Question: The following figure

is created with the following code
'''
#!/usr/bin/env Rscript
library(ggplot2)
library(RColorBrewer)
dat <- structure(list(TPR = c(0, 0.0850833220431, 0.<PHONE>, 0.<PHONE>,
0.<PHONE>, 0.<PHONE>, 0.<PHONE>, 0.<PHONE>,
0.<PHONE>, 0.216413765072, 0.231269475681, 0.241180056903,
0.256868987942, 0.267606015445, <PHONE>, 0.306448990652,
0.339432326243, <PHONE>, 0.379040780382, 0.383173011787,
0.392257146728, 0.407119631486, 0.421142121664, 0.425274353069,
0.429406584474, 0.443449397101, 0.472375016935, 0.502912884433,
0.507045115838, 0.531811407668, 0.558968974394, 0.578783362688,
0.615099580003, 0.640705866414, 0.701856117057, 0.709753270409,
0.732427855304, 0.741511990245, <PHONE>, 0.759666711828,
0.762146050671, 0.772889852324, <PHONE>, 0.783626879827,
0.792717788917, 0.798496138735, 0.805107708983, 0.810892832949,
<PHONE>, 0.815025064354, 0.824935645576, <PHONE>,
0.833179785937, 0.837305243192, 0.843083593009, <PHONE>,
0.845556157702, 0.850514835388, 0.854647066793, 0.863737975884,
0.867023438558, 0.869502777401, 0.873635008806, 0.877760466062,
0.881045928736, 0.881045928736, 0.888483945265, 0.888483945265,
0.889310391546, 0.890963284108, 0.895095515513, 0.900054193199,
0.906665763447, 0.911624441133, 0.914103779976, 0.916583118819,
0.922368242786, <PHONE>, 0.927320146322, 0.929799485165,
<PHONE>, 0.936397507113, 0.937223953394, 0.941356184799,
0.945481642054, 0.947127760466, <PHONE>, 0.957045115838,
0.961170573093, 0.964476358217, 0.966129250779, 0.967782143341,
0.970261482184, 0.973567267308, 0.976873052432, 0.980172063406,
<PHONE>, 0.984304294811, 0.985950413223, 1, 0, 0.560227643367,
0.609755551268, 0.688443505643, 0.709951978804, 0.737954672042,
0.751951570987, 0.775028590562, 0.781286308417, 0.795511201981,
0.798605505901, 0.806485119451, 0.812833729518, 0.819175382968,
0.822922217706, 0.828964950959, 0.834219339673, 0.841317962172,
0.848260737028, 0.852028475835, 0.854876965929, 0.857841181083,
0.858731628255, 0.862635682572, 0.864363372631, 0.868978526955,
0.872823583608, 0.878744975839, <PHONE>, <PHONE>,
0.890487077014, 0.892547669455, 0.895051654603, 0.900895810447,
0.906124156481, <PHONE>, 0.910208744988, 0.912822873284,
0.913607341341, 0.915136331476, 0.916292126887, 0.918213150335,
0.921448921173, 0.922729507618, 0.923820944745, 0.926550754489,
0.928014574844, 0.929681833525, 0.931176497965, 0.932658749333,
0.934050124943, <PHONE>, 0.937489097436, 0.939197485384,
0.940917747547, 0.942633484347, 0.944412216003, 0.945977744209,
<PHONE>, 0.948949187136, 0.950413202511, 0.952483931028,
0.955048531795, 0.957390123247, 0.959469784766, 0.961303484794,
0.964277948165, <PHONE>, 0.967395348305, 0.968886527936,
0.970277384502, 0.972535243492, 0.973713425846, 0.975000001592,
0.976285638194, 0.977531920212, 0.978615382281, 0.979731254008,
0.980825087167, 0.981996915205, 0.983228525835, 0.984417945513,
0.985548008948, 0.986393256047, 0.987226648958, 0.988085092747,
<PHONE>, <PHONE>, <PHONE>, <PHONE>, <PHONE>,
<PHONE>, <PHONE>, <PHONE>, <PHONE>, <PHONE>,
<PHONE>, <PHONE>, <PHONE>, 1, 0, 0.<PHONE>,
0.283682693575, 0.378949201061, 0.450322228289, 0.492399543577,
0.515244591286, 0.530820497802, 0.539498037777, 0.544477015104,
0.575940454995, 0.602263569626, 0.657659305424, 0.685193966491,
<PHONE>, 0.745987068901, 0.756393588598, 0.793748212377,
0.799831262086, 0.803964884814, 0.808756147484, 0.810806205942,
0.813502135112, 0.821747207366, 0.828550224407, 0.836598606174,
0.840042350981, 0.844458191979, 0.849084751928, 0.853059894119,
<PHONE>, 0.858303511108, 0.862367896095, 0.867741861173,
0.873877690691, <PHONE>, 0.884176993573, 0.886875141326,
0.888996677063, 0.891148619213, 0.893172106645, 0.894911740716,
0.896793377296, <PHONE>, 0.900414662303, 0.902225304807,
<PHONE>, 0.905846589814, 0.907657232318, 0.909467874821,
0.911278517325, 0.913089159828, 0.914899802332, 0.916710444835,
0.918521087339, 0.920331729843, 0.922142372346, <PHONE>,
0.925763657353, 0.927574299857, <PHONE>, 0.931195584864,
0.933006227368, 0.934816869871, 0.936627512375, 0.938438154878,
0.940248797382, 0.942059439886, 0.943870082389, 0.945680724893,
0.947491367396, <PHONE>, 0.951112652403, 0.952923294907,
0.954733937411, 0.956544579914, 0.958355222418, 0.960165864921,
0.961976507425, 0.963787149928, 0.965597792432, 0.967408434936,
0.969219077439, 0.971029719943, 0.972840362446, <PHONE>,
0.976461647453, 0.978272289957, 0.980082932461, 0.981893574964,
0.983704217468, 0.985514859971, 0.987325502475, 0.989136144979,
0.990946787482, 0.992757429986, 0.994568072489, 0.996378714993,
0.998189357496, 1, 0, 0.<PHONE>, 0.<PHONE>, 0.<PHONE>,
0.<PHONE>, 0.0505050505051, 0.0606060606061, 0.0707070707071,
0.0808080808081, 0.0909090909091, <PHONE>, 0.<PHONE>,
0.<PHONE>, 0.<PHONE>, 0.<PHONE>, 0.<PHONE>,
0.<PHONE>, 0.<PHONE>, 0.<PHONE>, 0.<PHONE>,
<PHONE>, 0.212121212121, 0.222222222222, 0.232323232323,
0.242424242424, 0.252525252525, 0.262626262626, 0.272727272727,
0.282828282828, 0.292929292929, <PHONE>, 0.313131313131,
0.323232323232, 0.333333333333, 0.343434343434, 0.353535353535,
0.363636363636, 0.373737373737, 0.383838383838, 0.393939393939,
<PHONE>, 0.414141414141, 0.424242424242, 0.434343434343,
0.444444444444, 0.454545454545, 0.464646464646, 0.474747474747,
0.484848484848, 0.494949494949, 0.505050505051, 0.515151515152,
0.525252525253, 0.535353535354, 0.545454545455, 0.555555555556,
0.565656565657, 0.575757575758, 0.585858585859, <PHONE>,
0.606060606061, 0.616161616162, 0.626262626263, 0.636363636364,
0.646464646465, 0.656565656566, 0.666666666667, 0.676767676768,
0.686868686869, <PHONE>, 0.707070707071, 0.717171717172,
0.727272727273, 0.737373737374, 0.747474747475, 0.757575757576,
0.767676767677, 0.777777777778, 0.787878787879, <PHONE>,
0.808080808081, 0.818181818182, 0.828282828283, 0.838383838384,
0.848484848485, 0.858585858586, 0.868686868687, 0.878787878788,
0.888888888889, <PHONE>, 0.909090909091, 0.919191919192,
0.929292929293, 0.939393939394, 0.949494949495, 0.959595959596,
0.969696969697, 0.979797979798, 0.989898989899, 1), FPR = c(0,
0.<PHONE>, 0.<PHONE>, 0.<PHONE>, 0.<PHONE>,
0.0505050505051, 0.0606060606061, 0.0707070707071, 0.0808080808081,
0.0909090909091, <PHONE>, 0.<PHONE>, 0.<PHONE>,
0.<PHONE>, 0.<PHONE>, 0.<PHONE>, 0.<PHONE>,
0.<PHONE>, 0.<PHONE>, 0.<PHONE>, <PHONE>,
0.212121212121, 0.222222222222, 0.232323232323, 0.242424242424,
0.252525252525, 0.262626262626, 0.272727272727, 0.282828282828,
0.292929292929, <PHONE>, 0.313131313131, 0.323232323232,
0.333333333333, 0.343434343434, 0.353535353535, 0.363636363636,
0.373737373737, 0.383838383838, 0.393939393939, <PHONE>,
0.414141414141, 0.424242424242, 0.434343434343, 0.444444444444,
0.454545454545, 0.464646464646, 0.474747474747, 0.484848484848,
0.494949494949, 0.505050505051, 0.515151515152, 0.525252525253,
0.535353535354, 0.545454545455, 0.555555555556, 0.565656565657,
0.575757575758, 0.585858585859, <PHONE>, 0.606060606061,
0.616161616162, 0.626262626263, 0.636363636364, 0.646464646465,
0.656565656566, 0.666666666667, 0.676767676768, 0.686868686869,
<PHONE>, 0.707070707071, 0.717171717172, 0.727272727273,
0.737373737374, 0.747474747475, 0.757575757576, 0.767676767677,
0.777777777778, 0.787878787879, <PHONE>, 0.808080808081,
0.818181818182, 0.828282828283, 0.838383838384, 0.848484848485,
0.858585858586, 0.868686868687, 0.878787878788, 0.888888888889,
<PHONE>, 0.909090909091, 0.919191919192, 0.929292929293,
0.939393939394, 0.949494949495, 0.959595959596, 0.969696969697,
0.979797979798, 0.989898989899, 1, 0, 0.<PHONE>, 0.<PHONE>,
0.<PHONE>, 0.<PHONE>, 0.0505050505051, 0.0606060606061,
0.0707070707071, 0.0808080808081, 0.0909090909091, <PHONE>,
0.<PHONE>, 0.<PHONE>, 0.<PHONE>, 0.<PHONE>,
0.<PHONE>, 0.<PHONE>, 0.<PHONE>, 0.<PHONE>,
0.<PHONE>, <PHONE>, 0.212121212121, 0.222222222222,
0.232323232323, 0.242424242424, 0.252525252525, 0.262626262626,
0.272727272727, 0.282828282828, 0.292929292929, <PHONE>,
0.313131313131, 0.323232323232, 0.333333333333, 0.343434343434,
0.353535353535, 0.363636363636, 0.373737373737, 0.383838383838,
0.393939393939, <PHONE>, 0.414141414141, 0.424242424242,
0.434343434343, 0.444444444444, 0.454545454545, 0.464646464646,
0.474747474747, 0.484848484848, 0.494949494949, 0.505050505051,
0.515151515152, 0.525252525253, 0.535353535354, 0.545454545455,
0.555555555556, 0.565656565657, 0.575757575758, 0.585858585859,
<PHONE>, 0.606060606061, 0.616161616162, 0.626262626263,
0.636363636364, 0.646464646465, 0.656565656566, 0.666666666667,
0.676767676768, 0.686868686869, <PHONE>, 0.707070707071,
0.717171717172, 0.727272727273, 0.737373737374, 0.747474747475,
0.757575757576, 0.767676767677, 0.777777777778, 0.787878787879,
<PHONE>, 0.808080808081, 0.818181818182, 0.828282828283,
0.838383838384, 0.848484848485, 0.858585858586, 0.868686868687,
0.878787878788, 0.888888888889, <PHONE>, 0.909090909091,
0.919191919192, 0.929292929293, 0.939393939394, 0.949494949495,
0.959595959596, 0.969696969697, 0.979797979798, 0.989898989899,
1, 0, 0.<PHONE>, 0.<PHONE>, 0.<PHONE>, 0.<PHONE>,
0.0505050505051, 0.0606060606061, 0.0707070707071, 0.0808080808081,
0.0909090909091, <PHONE>, 0.<PHONE>, 0.<PHONE>,
0.<PHONE>, 0.<PHONE>, 0.<PHONE>, 0.<PHONE>,
0.<PHONE>, 0.<PHONE>, 0.<PHONE>, <PHONE>,
0.212121212121, 0.222222222222, 0.232323232323, 0.242424242424,
0.252525252525, 0.262626262626, 0.272727272727, 0.282828282828,
0.292929292929, <PHONE>, 0.313131313131, 0.323232323232,
0.333333333333, 0.343434343434, 0.353535353535, 0.363636363636,
0.373737373737, 0.383838383838, 0.393939393939, <PHONE>,
0.414141414141, 0.424242424242, 0.434343434343, 0.444444444444,
0.454545454545, 0.464646464646, 0.474747474747, 0.484848484848,
0.494949494949, 0.505050505051, 0.515151515152, 0.525252525253,
0.535353535354, 0.545454545455, 0.555555555556, 0.565656565657,
0.575757575758, 0.585858585859, <PHONE>, 0.606060606061,
0.616161616162, 0.626262626263, 0.636363636364, 0.646464646465,
0.656565656566, 0.666666666667, 0.676767676768, 0.686868686869,
<PHONE>, 0.707070707071, 0.717171717172, 0.727272727273,
0.737373737374, 0.747474747475, 0.757575757576, 0.767676767677,
0.777777777778, 0.787878787879, <PHONE>, 0.808080808081,
0.818181818182, 0.828282828283, 0.838383838384, 0.848484848485,
0.858585858586, 0.868686868687, 0.878787878788, 0.888888888889,
<PHONE>, 0.909090909091, 0.919191919192, 0.929292929293,
0.939393939394, 0.949494949495, 0.959595959596, 0.969696969697,
0.979797979798, 0.989898989899, 1, 0, 0.<PHONE>, 0.<PHONE>,
0.<PHONE>, 0.<PHONE>, 0.0505050505051, 0.0606060606061,
0.0707070707071, 0.0808080808081, 0.0909090909091, <PHONE>,
0.<PHONE>, 0.<PHONE>, 0.<PHONE>, 0.<PHONE>,
0.<PHONE>, 0.<PHONE>, 0.<PHONE>, 0.<PHONE>,
0.<PHONE>, <PHONE>, 0.212121212121, 0.222222222222,
0.232323232323, 0.242424242424, 0.252525252525, 0.262626262626,
0.272727272727, 0.282828282828, 0.292929292929, <PHONE>,
0.313131313131, 0.323232323232, 0.333333333333, 0.343434343434,
0.353535353535, 0.363636363636, 0.373737373737, 0.383838383838,
0.393939393939, <PHONE>, 0.414141414141, 0.424242424242,
0.434343434343, 0.444444444444, 0.454545454545, 0.464646464646,
0.474747474747, 0.484848484848, 0.494949494949, 0.505050505051,
0.515151515152, 0.525252525253, 0.535353535354, 0.545454545455,
0.555555555556, 0.565656565657, 0.575757575758, 0.585858585859,
<PHONE>, 0.606060606061, 0.616161616162, 0.626262626263,
0.636363636364, 0.646464646465, 0.656565656566, 0.666666666667,
0.676767676768, 0.686868686869, <PHONE>, 0.707070707071,
0.717171717172, 0.727272727273, 0.737373737374, 0.747474747475,
0.757575757576, 0.767676767677, 0.777777777778, 0.787878787879,
<PHONE>, 0.808080808081, 0.818181818182, 0.828282828283,
0.838383838384, 0.848484848485, 0.858585858586, 0.868686868687,
0.878787878788, 0.888888888889, <PHONE>, 0.909090909091,
0.919191919192, 0.929292929293, 0.939393939394, 0.949494949495,
0.959595959596, 0.969696969697, 0.979797979798, 0.989898989899,
1), Classifier = structure(c(4L, 4L, 4L, 4L, 4L, 4L, 4L, 4L,
4L, 4L, 4L, 4L, 4L, 4L, 4L, 4L, 4L, 4L, 4L, 4L, 4L, 4L, 4L, 4L,
4L, 4L, 4L, 4L, 4L, 4L, 4L, 4L, 4L, 4L, 4L, 4L, 4L, 4L, 4L, 4L,
4L, 4L, 4L, 4L, 4L, 4L, 4L, 4L, 4L, 4L, 4L, 4L, 4L, 4L, 4L, 4L,
4L, 4L, 4L, 4L, 4L, 4L, 4L, 4L, 4L, 4L, 4L, 4L, 4L, 4L, 4L, 4L,
4L, 4L, 4L, 4L, 4L, 4L, 4L, 4L, 4L, 4L, 4L, 4L, 4L, 4L, 4L, 4L,
4L, 4L, 4L, 4L, 4L, 4L, 4L, 4L, 4L, 4L, 4L, 4L, 3L, 3L, 3L, 3L,
3L, 3L, 3L, 3L, 3L, 3L, 3L, 3L, 3L, 3L, 3L, 3L, 3L, 3L, 3L, 3L,
3L, 3L, 3L, 3L, 3L, 3L, 3L, 3L, 3L, 3L, 3L, 3L, 3L, 3L, 3L, 3L,
3L, 3L, 3L, 3L, 3L, 3L, 3L, 3L, 3L, 3L, 3L, 3L, 3L, 3L, 3L, 3L,
3L, 3L, 3L, 3L, 3L, 3L, 3L, 3L, 3L, 3L, 3L, 3L, 3L, 3L, 3L, 3L,
3L, 3L, 3L, 3L, 3L, 3L, 3L, 3L, 3L, 3L, 3L, 3L, 3L, 3L, 3L, 3L,
3L, 3L, 3L, 3L, 3L, 3L, 3L, 3L, 3L, 3L, 3L, 3L, 3L, 3L, 3L, 3L,
1L, 1L, 1L, 1L, 1L, 1L, 1L, 1L, 1L, 1L, 1L, 1L, 1L, 1L, 1L, 1L,
1L, 1L, 1L, 1L, 1L, 1L, 1L, 1L, 1L, 1L, 1L, 1L, 1L, 1L, 1L, 1L,
1L, 1L, 1L, 1L, 1L, 1L, 1L, 1L, 1L, 1L, 1L, 1L, 1L, 1L, 1L, 1L,
1L, 1L, 1L, 1L, 1L, 1L, 1L, 1L, 1L, 1L, 1L, 1L, 1L, 1L, 1L, 1L,
1L, 1L, 1L, 1L, 1L, 1L, 1L, 1L, 1L, 1L, 1L, 1L, 1L, 1L, 1L, 1L,
1L, 1L, 1L, 1L, 1L, 1L, 1L, 1L, 1L, 1L, 1L, 1L, 1L, 1L, 1L, 1L,
1L, 1L, 1L, 1L, 2L, 2L, 2L, 2L, 2L, 2L, 2L, 2L, 2L, 2L, 2L, 2L,
2L, 2L, 2L, 2L, 2L, 2L, 2L, 2L, 2L, 2L, 2L, 2L, 2L, 2L, 2L, 2L,
2L, 2L, 2L, 2L, 2L, 2L, 2L, 2L, 2L, 2L, 2L, 2L, 2L, 2L, 2L, 2L,
2L, 2L, 2L, 2L, 2L, 2L, 2L, 2L, 2L, 2L, 2L, 2L, 2L, 2L, 2L, 2L,
2L, 2L, 2L, 2L, 2L, 2L, 2L, 2L, 2L, 2L, 2L, 2L, 2L, 2L, 2L, 2L,
2L, 2L, 2L, 2L, 2L, 2L, 2L, 2L, 2L, 2L, 2L, 2L, 2L, 2L, 2L, 2L,
2L, 2L, 2L, 2L, 2L, 2L, 2L, 2L), .Label = c("AB-DT Mean/AUC = 0.852",
"Luck Mean/AUC = 0.500", "RF Mean/AUC = 0.907", "SVM Mean/AUC = 0.695"
), class = "factor")), .Names = c("TPR", "FPR", "Classifier"), class = "data.frame", row.names = c(NA,
-400L))
colors = brewer.pal(7, "Dark2")[1:7]
ggplot(dat,aes(FPR,TPR,color=Classifier))+geom_line(size = 2, alpha = 0.7)+
labs(title= "ROC curve",
x = "False Positive Rate (1-Specificity)",
y = "True Positive Rate (Sensitivity)") + scale_colour_manual(values=colors)
'''
What I want to do then is to fix the diagonal line (Luck Mean/AUC) now colored as brown into black constantly with dashed line type (--). By constantly I mean the other classifier may increase (e.g. AB/RF/SVM +...) but Luck is always fixed. Is there a way I can do to modify the code above?
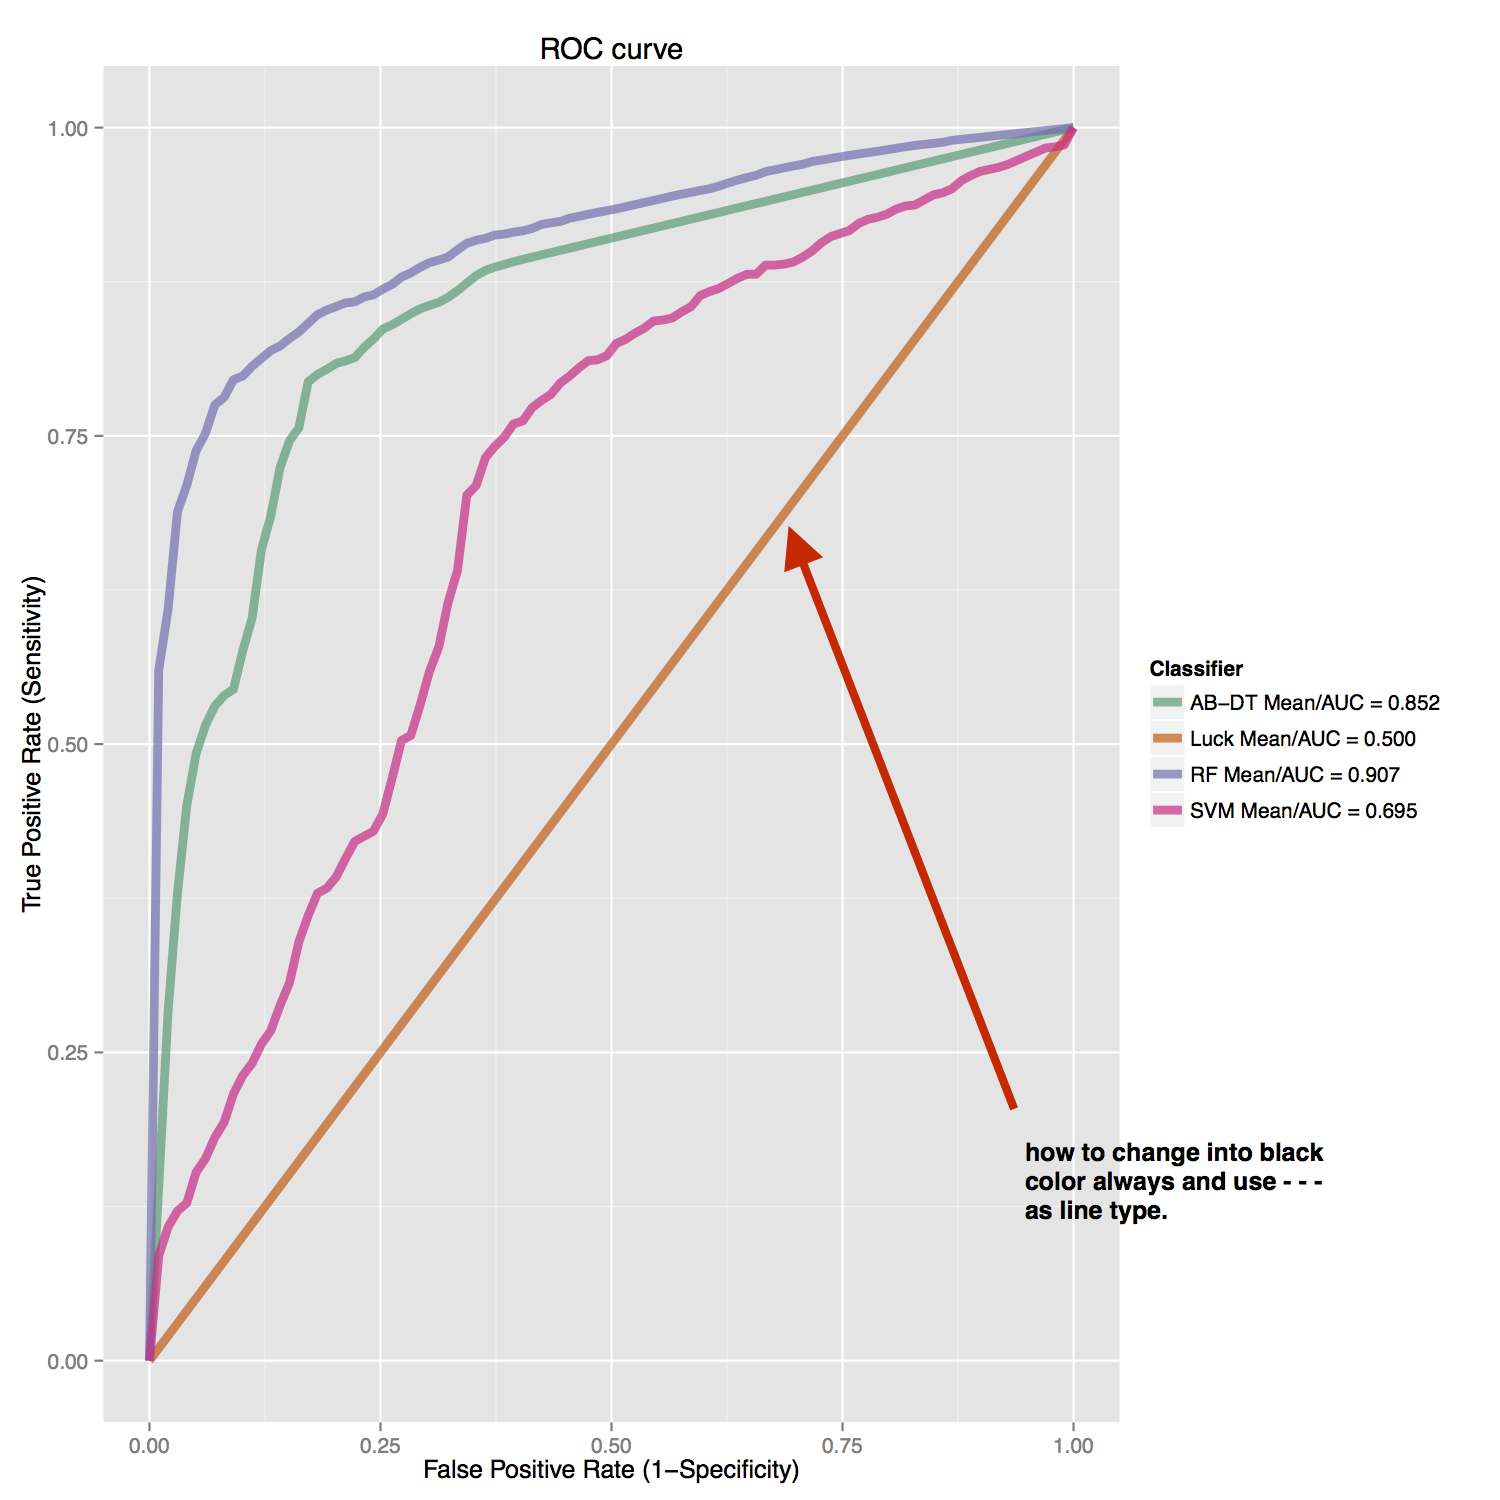
Answer: When you specify a manual scale, you can use a named vector of values to assign colors to different levels. Here's an example
'''
#set colors
colors = brewer.pal(7, "Dark2")[1:7]
colors<-setNames(colors[1:nlevels(dat$Classifier)], levels(dat$Classifier))
colors["Luck Mean/AUC = 0.500"]<-"black"
#set line types
ltys<-rep.int(1, nlevels(dat$Classifier))
ltys<-setNames(ltys, levels(dat$Classifier))
ltys["Luck Mean/AUC = 0.500"]<-2
'''
You will see that 'colors' and 'ltys' are now named vectors which assign a color and linetype to each classifier. Now we plot those with
'''
ggplot(dat,aes(FPR,TPR,color=Classifier, linetype=Classifier))+
geom_line(size = 2, alpha = 0.7)+
labs(title= "ROC curve",
x = "False Positive Rate (1-Specificity)",
y = "True Positive Rate (Sensitivity)") +
scale_colour_manual(values=colors) +
scale_linetype_manual(values=ltys)
'''
to get

By tweaking the names and values in the 'colors' and 'ltys' vectors, you should be able to customize how you like.